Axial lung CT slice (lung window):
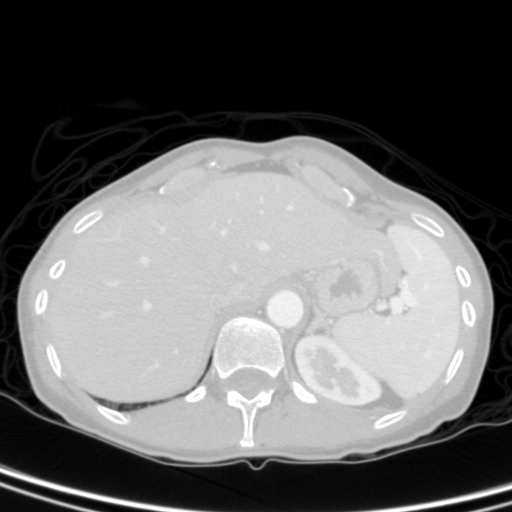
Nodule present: no